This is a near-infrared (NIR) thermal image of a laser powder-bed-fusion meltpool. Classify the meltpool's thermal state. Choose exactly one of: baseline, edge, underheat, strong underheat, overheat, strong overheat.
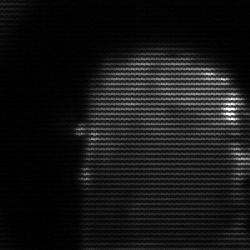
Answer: baseline